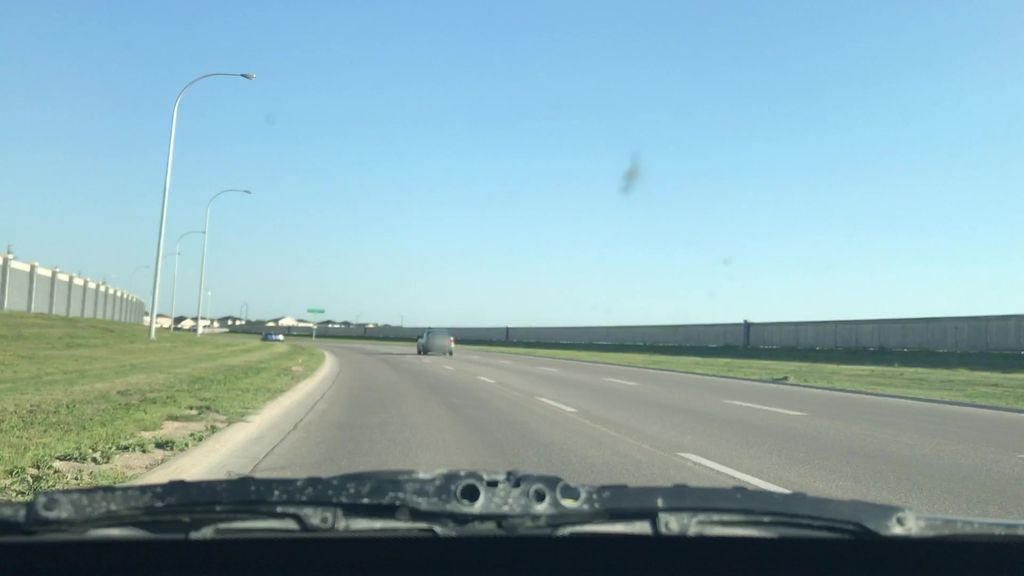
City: winnipeg